A scalogram (wavelet time-scale view) of one vibration snapshot from a rotating machine is shown. What is the most likely rotor condition (normal, misalignment, unbalance, looseness)?
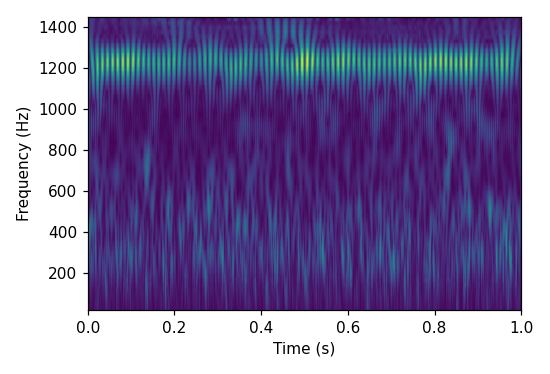
Answer: misalignment